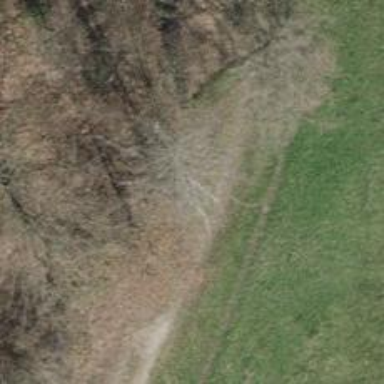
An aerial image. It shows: Path with ground surface of grade2.